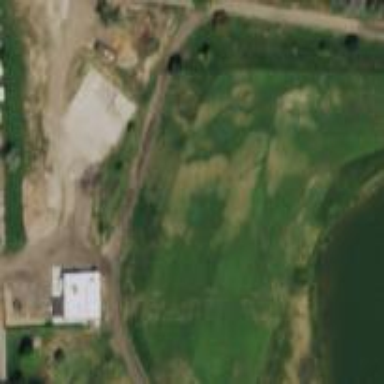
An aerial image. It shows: Well-maintained grassy area designated for golfing. It is mown fairway used for the sport of golf.